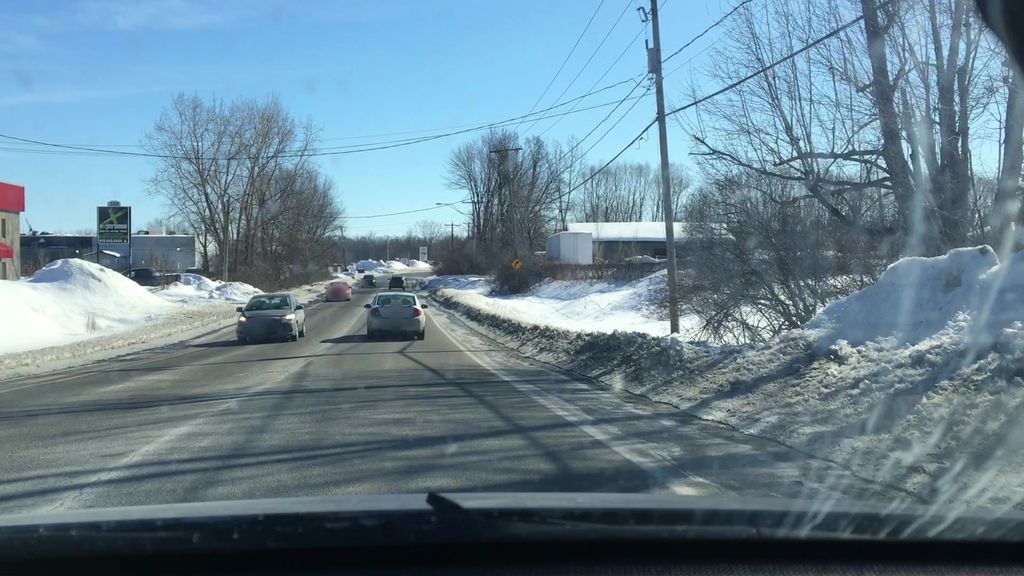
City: ottawa-gatineau